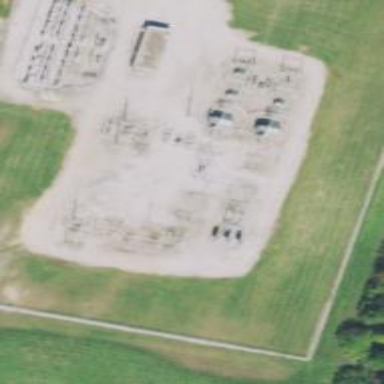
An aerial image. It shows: Power substation with transmission level designation. It is enclosed by fence.